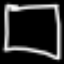
Label: square